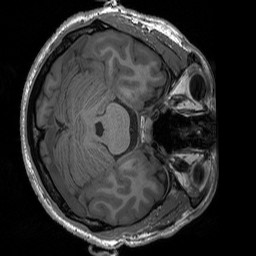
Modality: T1w
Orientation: axial
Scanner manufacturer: siemens
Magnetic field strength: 3 T
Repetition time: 1.76 s
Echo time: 0.0022 s